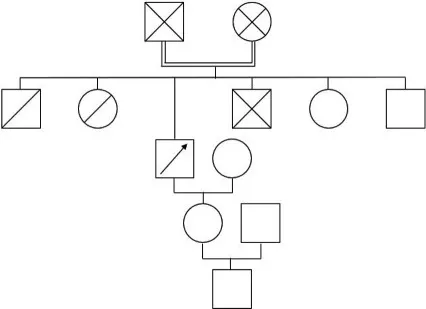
The pedigree map of the patient's family.
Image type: pathology (giemsa)